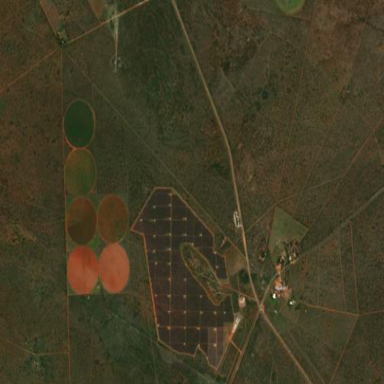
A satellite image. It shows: Solar power plant using photovoltaic technology.